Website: walmart
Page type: review-order
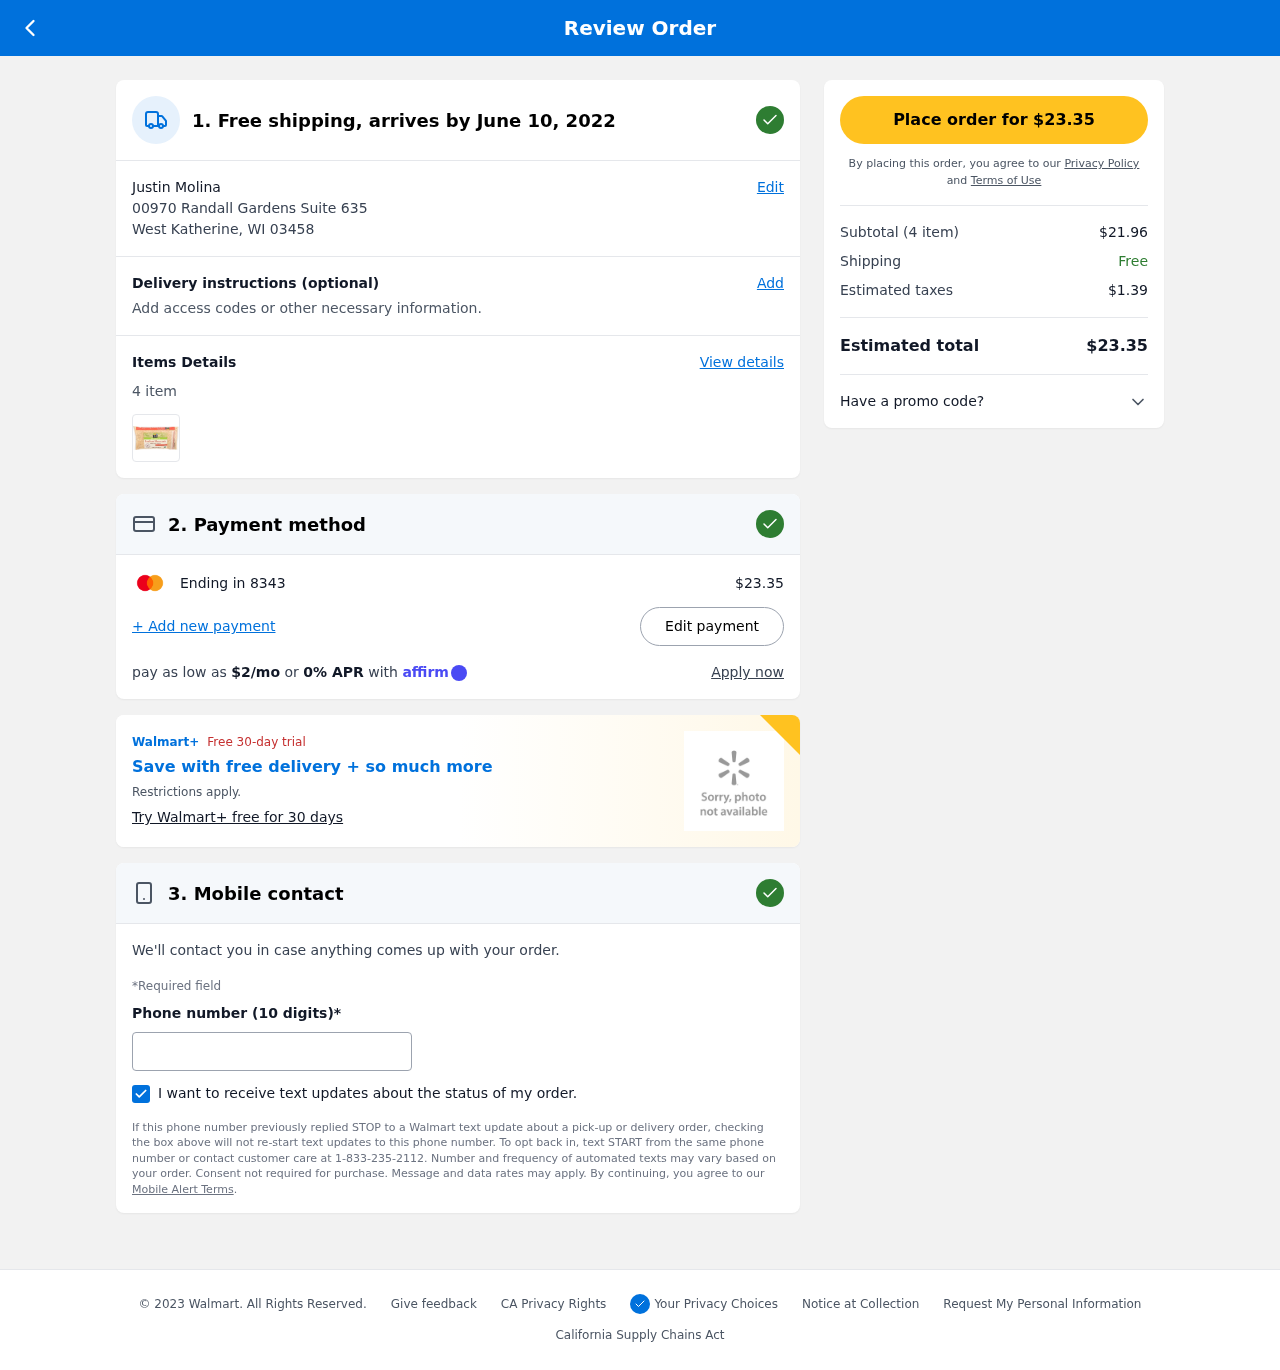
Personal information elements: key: PII_CARD_LAST4
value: Ending in 8343
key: PII_CITY_STATE_ZIP
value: West Katherine, WI 03458
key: PII_FULLNAME
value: Justin Molina
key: PII_PHONE
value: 2822878043
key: PII_STREET
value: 00970 Randall Gardens Suite 635
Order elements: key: ORDER_DELIVERY_DATE
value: June 10, 2022
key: ORDER_NUM_ITEMS
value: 4 item
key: ORDER_NUM_ITEMS
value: Subtotal (4 item)
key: ORDER_TOTAL
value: $23.35
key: ORDER_TOTAL
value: Place order for $23.35
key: ORDER_MONTHLY_PAYMENT
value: $2/mo
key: ORDER_SUBTOTAL
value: $21.96
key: ORDER_TAX
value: $1.39